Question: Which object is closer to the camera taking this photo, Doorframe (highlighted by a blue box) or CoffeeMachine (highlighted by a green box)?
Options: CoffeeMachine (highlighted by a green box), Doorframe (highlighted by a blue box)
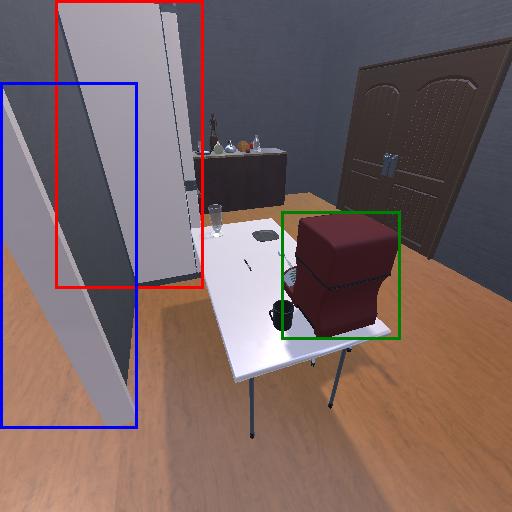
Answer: CoffeeMachine (highlighted by a green box)